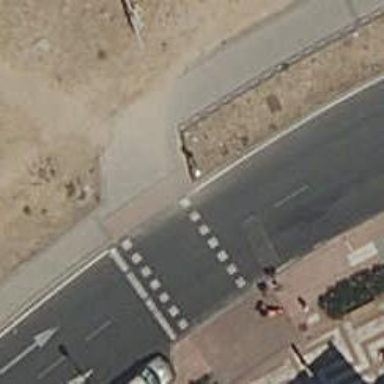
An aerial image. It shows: Footway surfaced with paving stones.